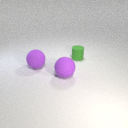
large purple rubber sphere in front of large purple rubber sphere